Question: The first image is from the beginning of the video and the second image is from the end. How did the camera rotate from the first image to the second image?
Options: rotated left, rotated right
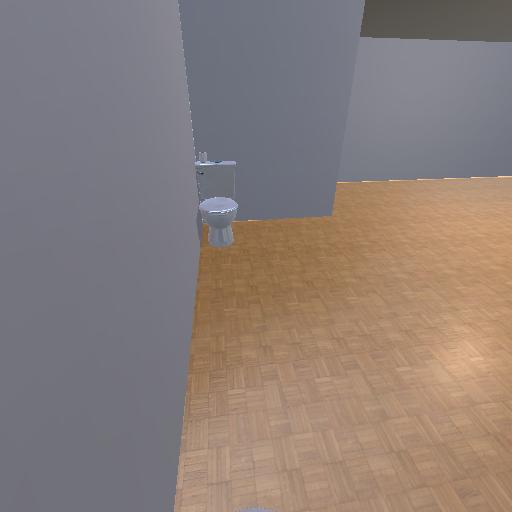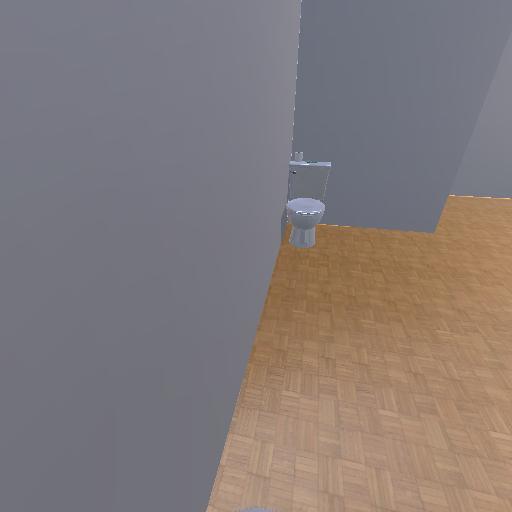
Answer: rotated left